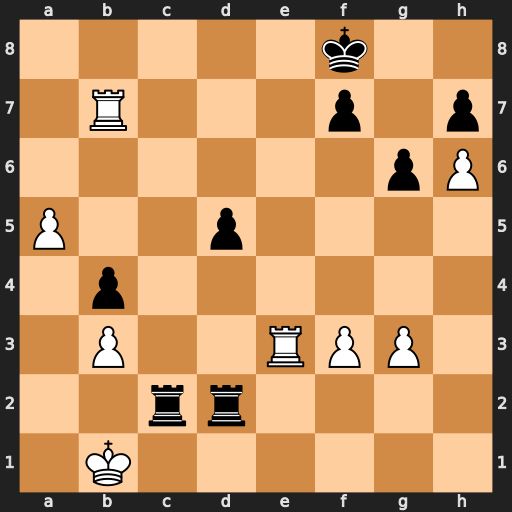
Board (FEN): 5k2/1R3p1p/6pP/P2p4/1p6/1P2RPP1/2rr4/1K6
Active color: w
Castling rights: -
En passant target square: -
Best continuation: Rb8+ Rc8 Rxc8#